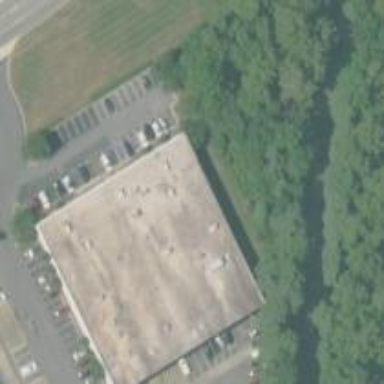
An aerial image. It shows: Commercial building.